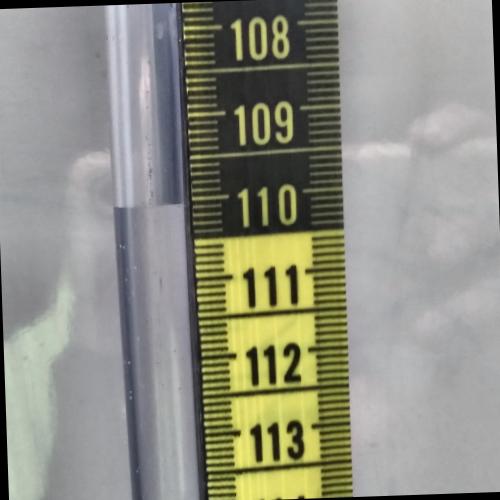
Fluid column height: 110.1 cm